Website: apple
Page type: customer-info-address
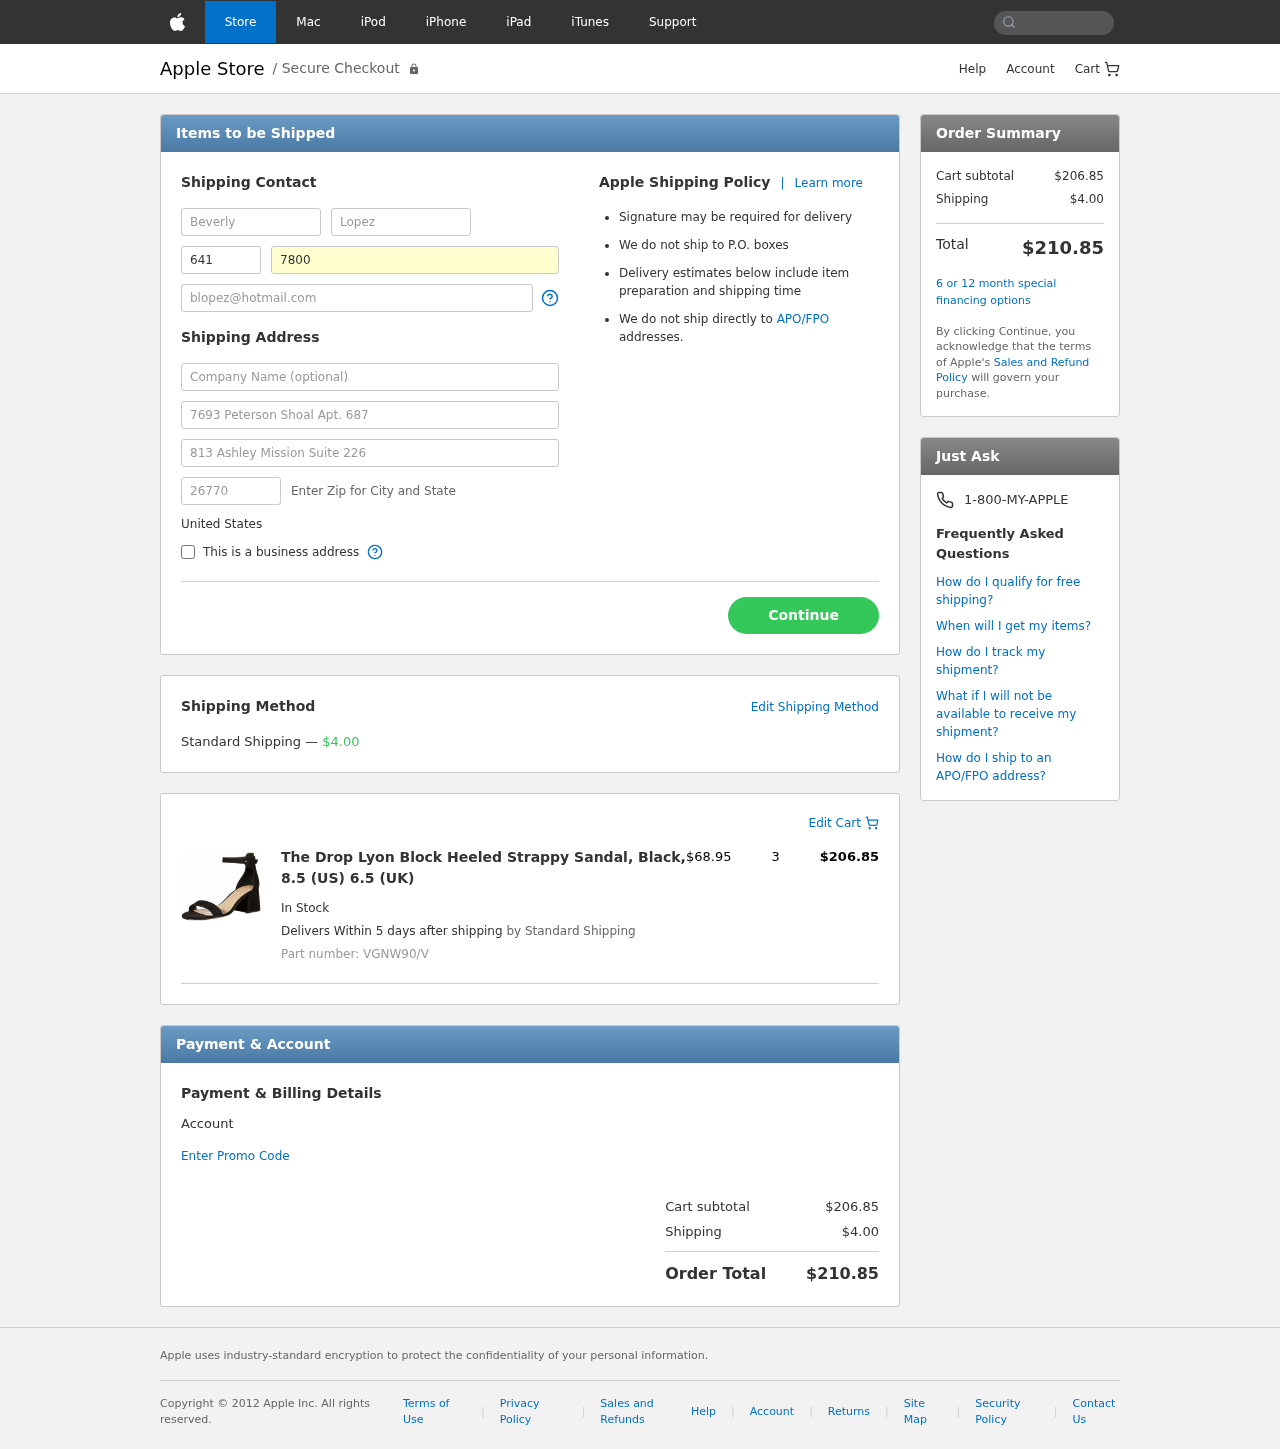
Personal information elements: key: PII_COUNTRY
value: United States
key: PII_FIRSTNAME
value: Beverly
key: PII_LASTNAME
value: Lopez
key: PII_PHONE_AREA
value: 641
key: PII_PHONE_LINE
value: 7800
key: PII_EMAIL
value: blopez@hotmail.com
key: PII_STREET
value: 7693 Peterson Shoal Apt. 687
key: PII_STREET2
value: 813 Ashley Mission Suite 226
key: PII_POSTCODE
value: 26770
Product elements: key: PRODUCT1_NAME
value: The Drop Lyon Block Heeled Strappy Sandal, Black, 8.5 (US) 6.5 (UK)
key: PRODUCT1_PRICE
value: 68.95
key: PRODUCT1_QUANTITY
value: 3
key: PRODUCT1_SKU
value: VGNW90/V
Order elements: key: ORDER_SHIPPING_COST
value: $4.00
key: ORDER_ITEM_TOTAL
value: $206.85
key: ORDER_SUBTOTAL
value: $206.85
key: ORDER_TOTAL
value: $210.85